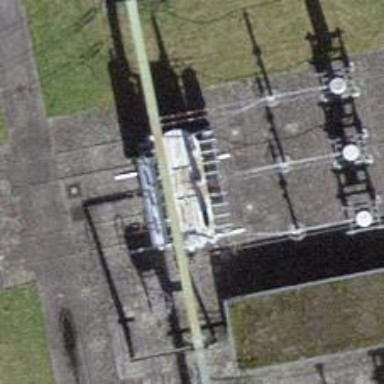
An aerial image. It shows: Transformer is shown.